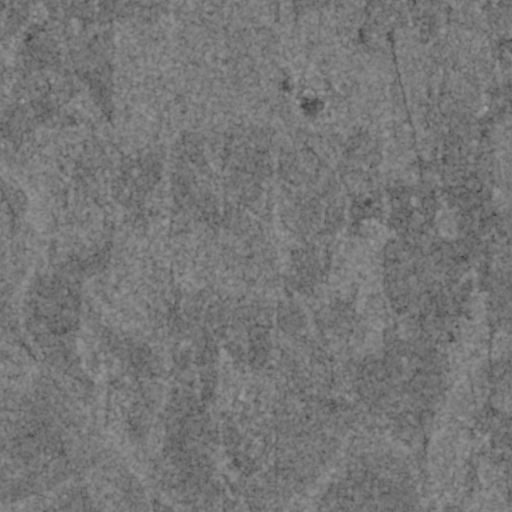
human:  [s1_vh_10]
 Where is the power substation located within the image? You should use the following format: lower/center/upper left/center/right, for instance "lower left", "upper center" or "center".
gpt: The power substation is located in the lower right of the image.
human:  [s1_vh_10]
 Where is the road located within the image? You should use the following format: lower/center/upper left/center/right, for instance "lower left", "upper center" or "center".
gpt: There is no road in the image.

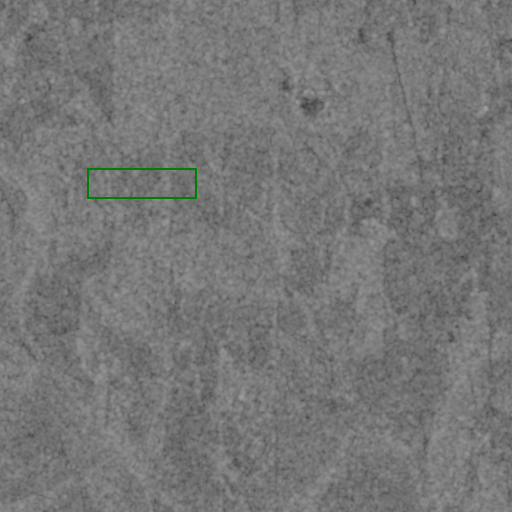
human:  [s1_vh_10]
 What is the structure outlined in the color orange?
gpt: There is no orange outline.
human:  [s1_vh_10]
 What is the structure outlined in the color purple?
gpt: There is no structure outlined in purple.